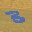
Label: 3